Question: According to the Documentation, "<URL>" But when I evaluate
'''
CellPrint@Cell[BoxData["Text"], CellDingbat -> "CellDingbat"]
'''
in a Notebook with the '"Default"' stylesheet I get

One can see that the 'CellDingbat' is placed lower than the first line of the 'Cell'. Why this happens? Is there a way to align 'CellDingbat' with the first line of the 'Cell'?
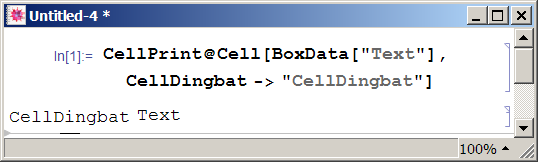
Answer: Provided you don't want the 'CellDingbat' on a standard "Input" or "Code" cell style, then as pointed out by <URL>, the cell's contents and dingbat automatically align. It's only when you wrap the cell contents in 'BoxData' that they become misaligned.
If the cell you want is a "Text" or "Section" (etc) cell, then you can still have formatted text provided the cell contents are contained in 'TextData[...]'. For example

Note that I've started the text and ended the dingbat with a capital 'T' so that the alignment is clear.
If you hand make your "Input" cells to have their contents wrapped in 'TextData' (which does not happen by default) then the code will run, but the styling is not quite right. The spacing is wrong and syntax highlighting not active. Compare the following

The first printed cell has syntax highlighting but the cell dingbat is misaligned, while the second printed cell has no syntax highlighting and poor spacing, but the dingbat is perfectly aligned!
---
Finally, I should have realised that a solution like this would work, because I've been using cell dingbats for automatic section numbering for ages and have never had alignment problems. E.g., here's the outline of a notebook I was working on last week that contains supporting code for a chapter in my thesis:

The section and subsection cells are given dingbats in the stylesheet, e.g.,
'CellDingbat->TextData[{CounterBox["Section"], ". "}]'.